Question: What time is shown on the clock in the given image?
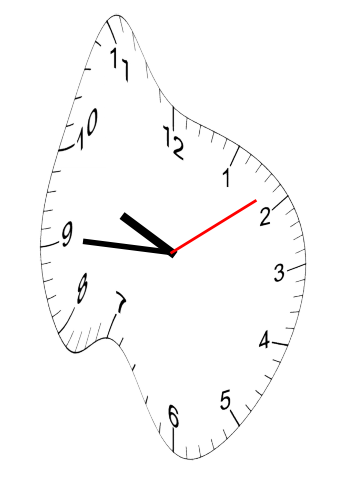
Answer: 09:45:09